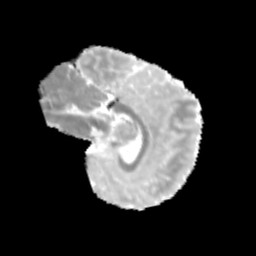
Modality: MD
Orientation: sagittal
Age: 10
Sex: female
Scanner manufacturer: siemens
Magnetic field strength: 3 T
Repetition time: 3.8 s
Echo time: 0.07 s